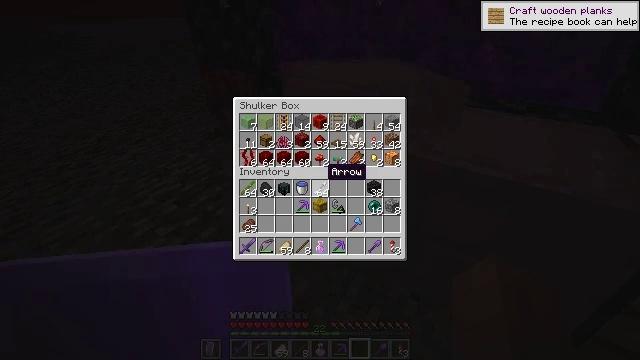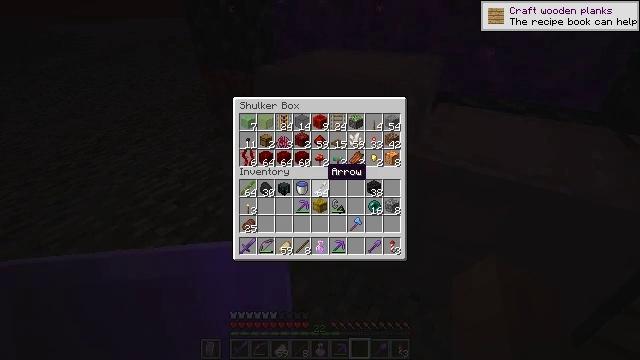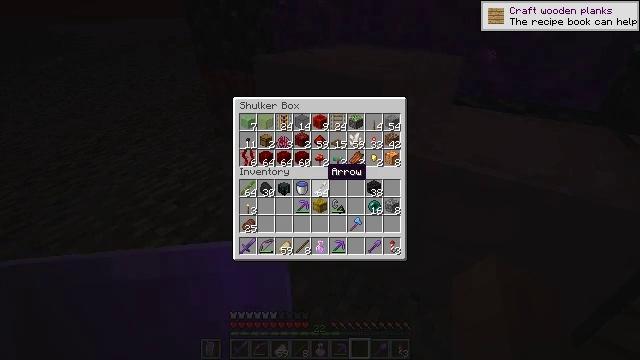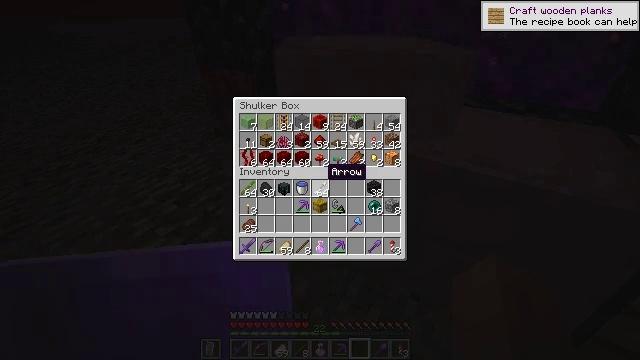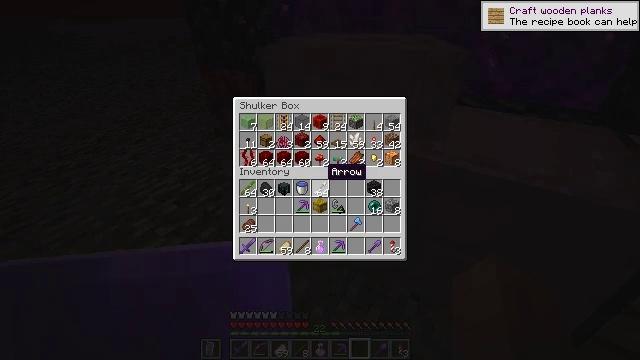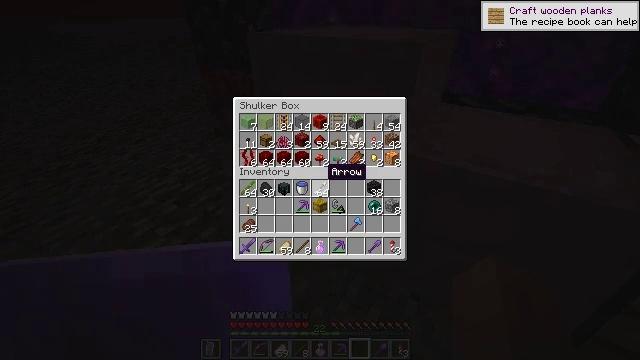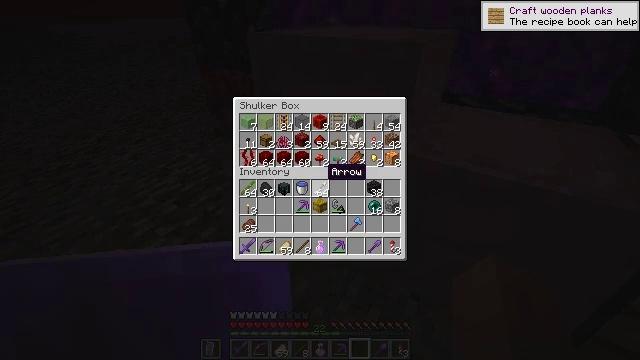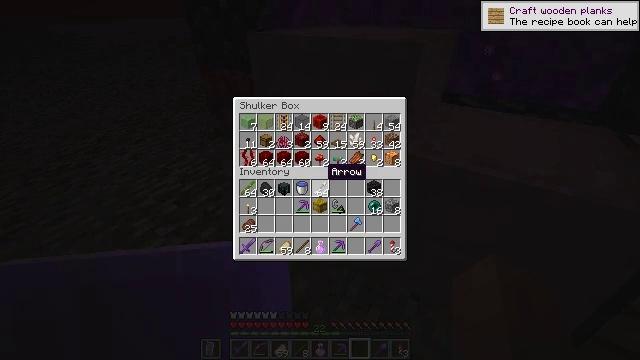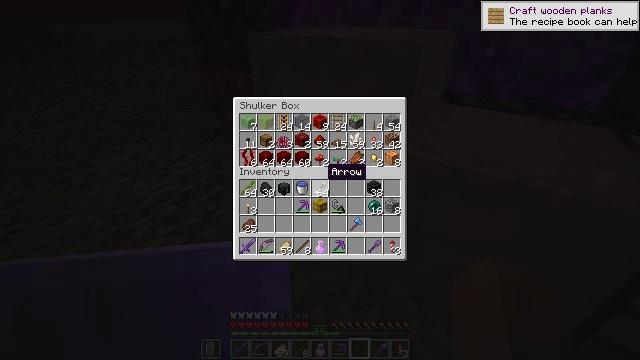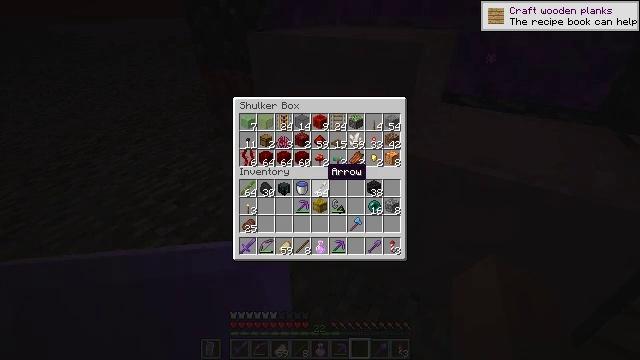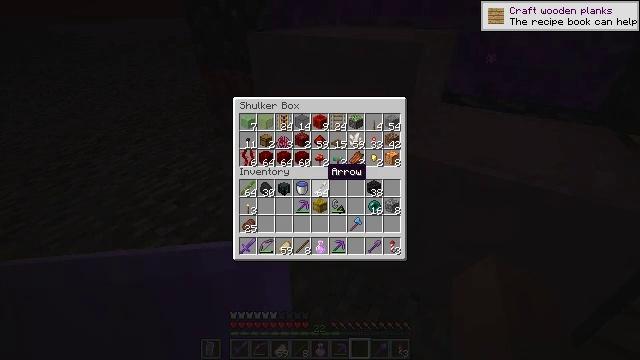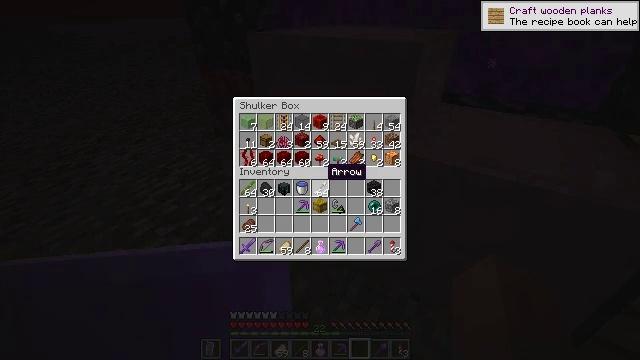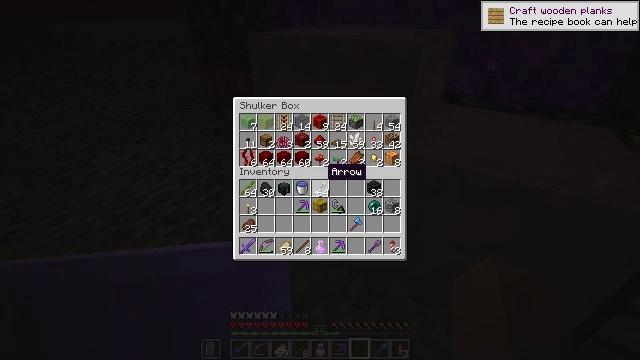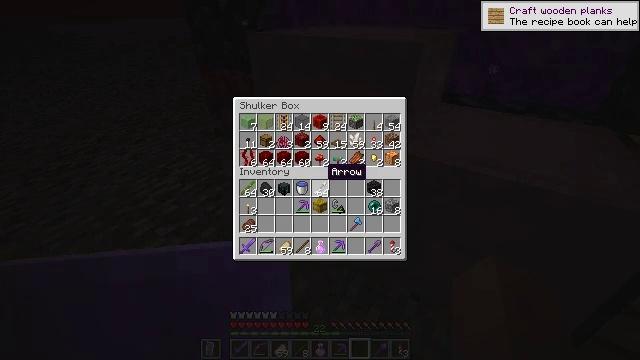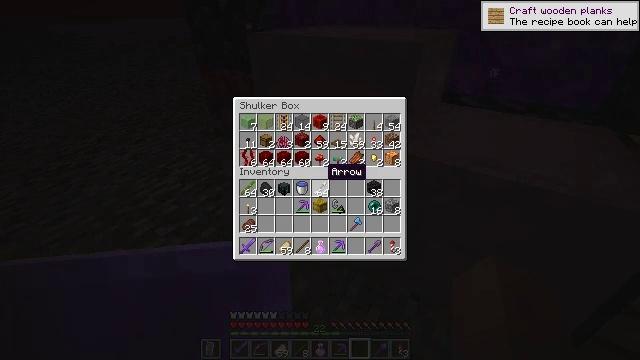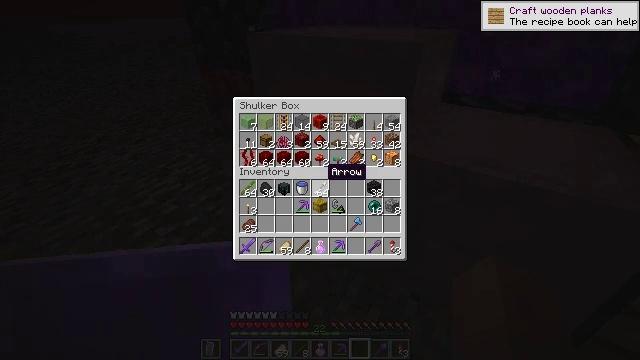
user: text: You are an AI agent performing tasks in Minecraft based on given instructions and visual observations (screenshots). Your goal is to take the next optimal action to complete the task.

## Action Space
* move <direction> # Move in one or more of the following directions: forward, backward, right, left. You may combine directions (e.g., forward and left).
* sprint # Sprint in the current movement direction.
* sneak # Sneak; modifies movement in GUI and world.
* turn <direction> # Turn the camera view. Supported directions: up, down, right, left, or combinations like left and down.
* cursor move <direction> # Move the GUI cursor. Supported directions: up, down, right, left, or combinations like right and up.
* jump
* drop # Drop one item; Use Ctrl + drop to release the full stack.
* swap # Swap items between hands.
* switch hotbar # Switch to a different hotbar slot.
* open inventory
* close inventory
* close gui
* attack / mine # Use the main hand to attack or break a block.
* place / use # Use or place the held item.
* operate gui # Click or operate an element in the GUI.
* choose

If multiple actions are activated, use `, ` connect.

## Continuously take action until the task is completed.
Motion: motion action
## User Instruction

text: Open inventory to craft crimson planks with crimson stems.
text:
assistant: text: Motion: no_op
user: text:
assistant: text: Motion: no_op
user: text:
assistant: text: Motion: no_op
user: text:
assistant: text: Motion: no_op
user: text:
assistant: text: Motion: no_op
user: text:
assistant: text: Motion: no_op
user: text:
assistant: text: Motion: no_op
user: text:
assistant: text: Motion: no_op
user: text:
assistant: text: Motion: no_op
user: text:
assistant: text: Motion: no_op
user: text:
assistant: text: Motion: no_op
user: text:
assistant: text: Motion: no_op
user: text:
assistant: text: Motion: no_op
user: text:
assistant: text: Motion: no_op
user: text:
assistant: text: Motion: no_op
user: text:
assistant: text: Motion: no_op
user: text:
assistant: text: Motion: no_op
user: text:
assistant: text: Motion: no_op
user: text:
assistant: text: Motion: no_op
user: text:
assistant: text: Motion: no_op
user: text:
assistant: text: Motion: turn right
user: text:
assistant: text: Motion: turn right and up
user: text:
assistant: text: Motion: turn right and up
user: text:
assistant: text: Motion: no_op
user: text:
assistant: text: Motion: no_op
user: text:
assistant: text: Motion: no_op
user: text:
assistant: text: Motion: no_op
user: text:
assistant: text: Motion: no_op
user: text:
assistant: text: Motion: no_op
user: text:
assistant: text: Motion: use / place